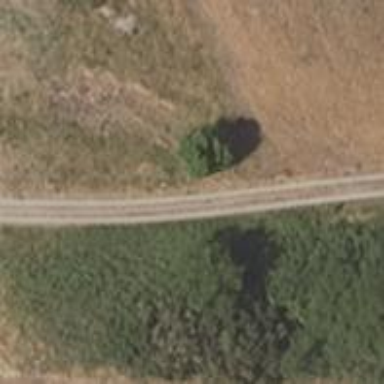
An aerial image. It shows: Dirt track road with grade4 tracktype. There are no sidewalks along the road.